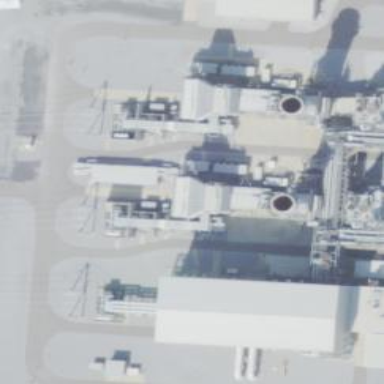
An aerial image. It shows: Gas turbine power generator.